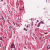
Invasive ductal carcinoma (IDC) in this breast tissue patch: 0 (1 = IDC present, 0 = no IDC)